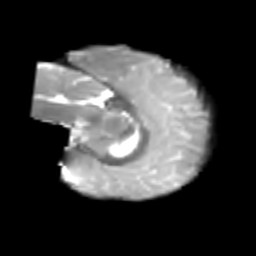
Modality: T2w
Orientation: sagittal
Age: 6
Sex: female
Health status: healthy